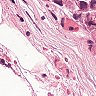
Metastatic tissue present: yes